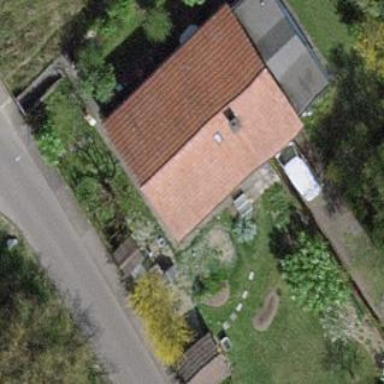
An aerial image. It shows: Garden surrounded by fence.